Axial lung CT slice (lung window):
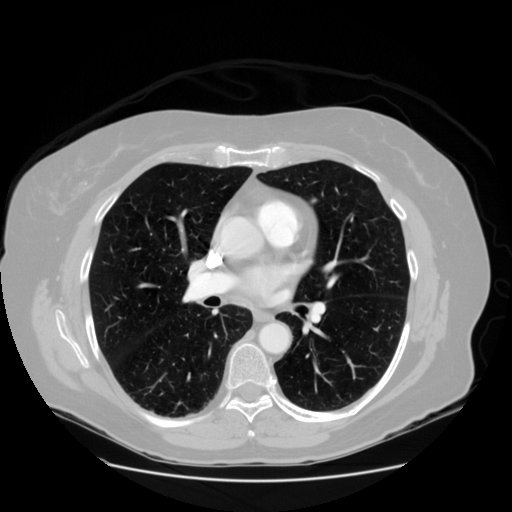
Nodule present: yes
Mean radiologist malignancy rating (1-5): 3